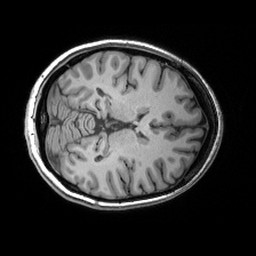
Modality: T1w
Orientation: axial
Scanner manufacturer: siemens
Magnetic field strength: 3 T
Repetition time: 2.53 s
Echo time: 0.00299 s